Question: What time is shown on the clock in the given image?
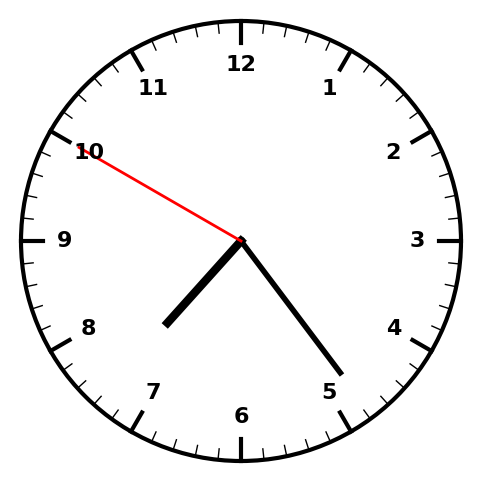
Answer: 07:23:50